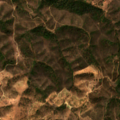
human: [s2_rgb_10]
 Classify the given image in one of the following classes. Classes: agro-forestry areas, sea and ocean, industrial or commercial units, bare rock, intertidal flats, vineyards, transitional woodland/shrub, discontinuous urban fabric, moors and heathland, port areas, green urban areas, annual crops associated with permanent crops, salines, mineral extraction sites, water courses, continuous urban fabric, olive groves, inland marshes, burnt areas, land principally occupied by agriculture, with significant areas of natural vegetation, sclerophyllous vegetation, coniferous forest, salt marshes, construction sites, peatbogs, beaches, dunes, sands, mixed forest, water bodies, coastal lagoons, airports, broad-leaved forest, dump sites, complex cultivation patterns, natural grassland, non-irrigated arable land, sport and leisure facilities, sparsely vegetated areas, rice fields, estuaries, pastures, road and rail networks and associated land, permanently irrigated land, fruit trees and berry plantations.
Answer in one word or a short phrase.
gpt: broad-leaved forest, sclerophyllous vegetation, transitional woodland/shrub